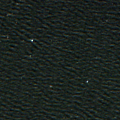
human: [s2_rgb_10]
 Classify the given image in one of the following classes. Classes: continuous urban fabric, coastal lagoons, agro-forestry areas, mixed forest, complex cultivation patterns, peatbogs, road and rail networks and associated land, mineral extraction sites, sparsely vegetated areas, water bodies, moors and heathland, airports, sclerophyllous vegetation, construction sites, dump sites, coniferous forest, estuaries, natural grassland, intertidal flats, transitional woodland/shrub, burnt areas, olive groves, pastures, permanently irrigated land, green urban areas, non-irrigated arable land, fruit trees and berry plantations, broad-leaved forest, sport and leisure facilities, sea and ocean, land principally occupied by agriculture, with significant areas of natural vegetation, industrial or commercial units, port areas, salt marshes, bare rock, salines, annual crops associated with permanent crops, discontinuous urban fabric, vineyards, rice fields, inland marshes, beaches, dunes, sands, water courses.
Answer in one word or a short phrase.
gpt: sea and ocean